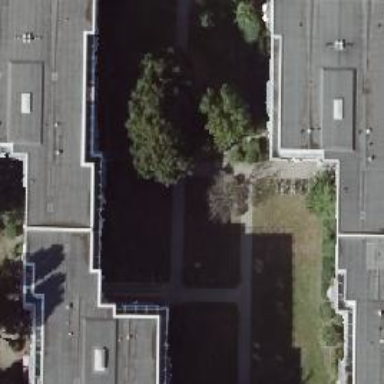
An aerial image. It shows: Building with apartments and flat roof.